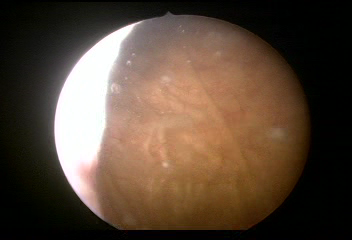
Modality: WLC
Class: Normal mucosa
Bladder cancer association: No